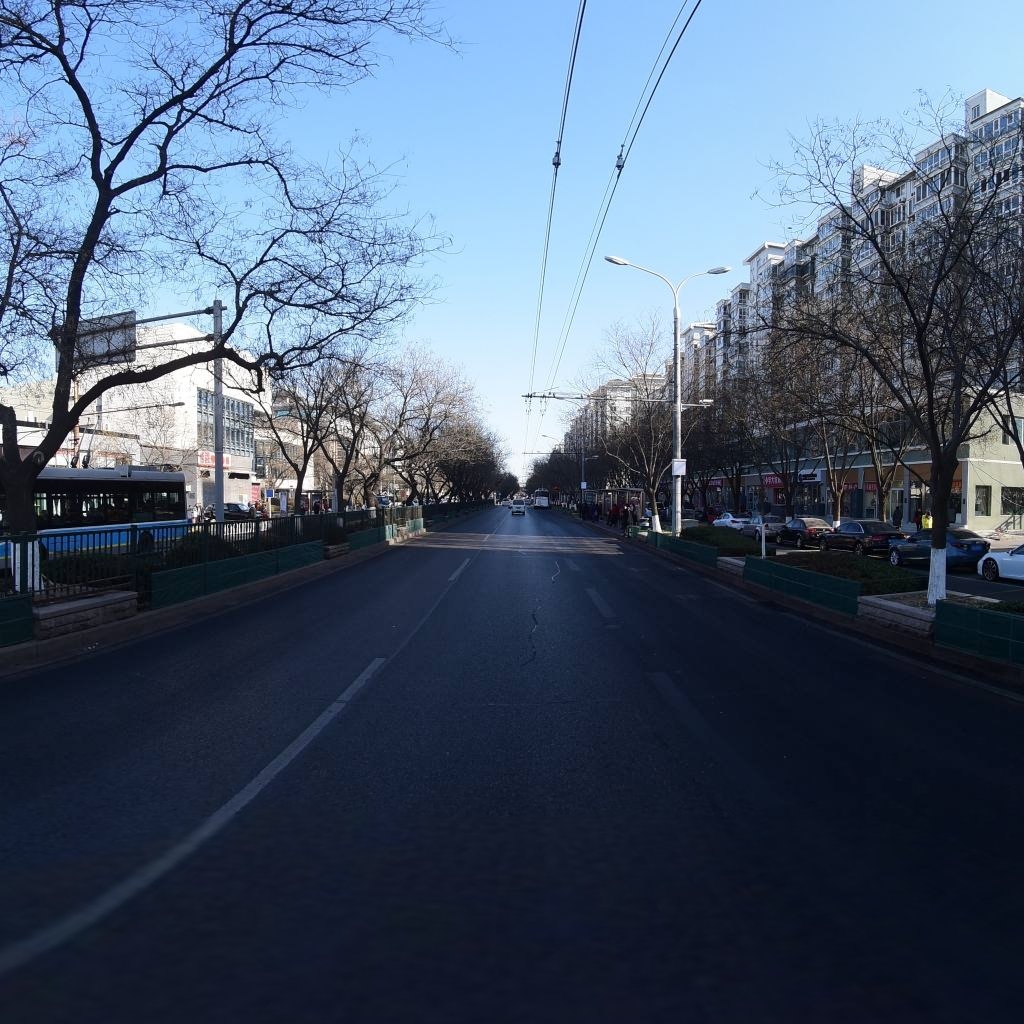
Region: Dongcheng
Road damage annotations: longitudinal patch, longitudinal crack, transverse crack, longitudinal patch